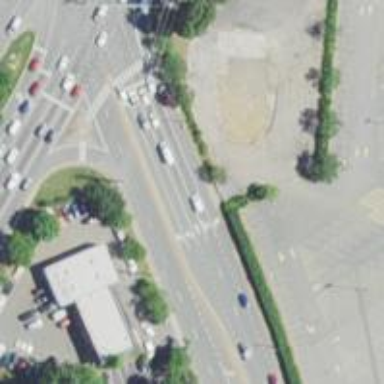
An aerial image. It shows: Crossing on the road.